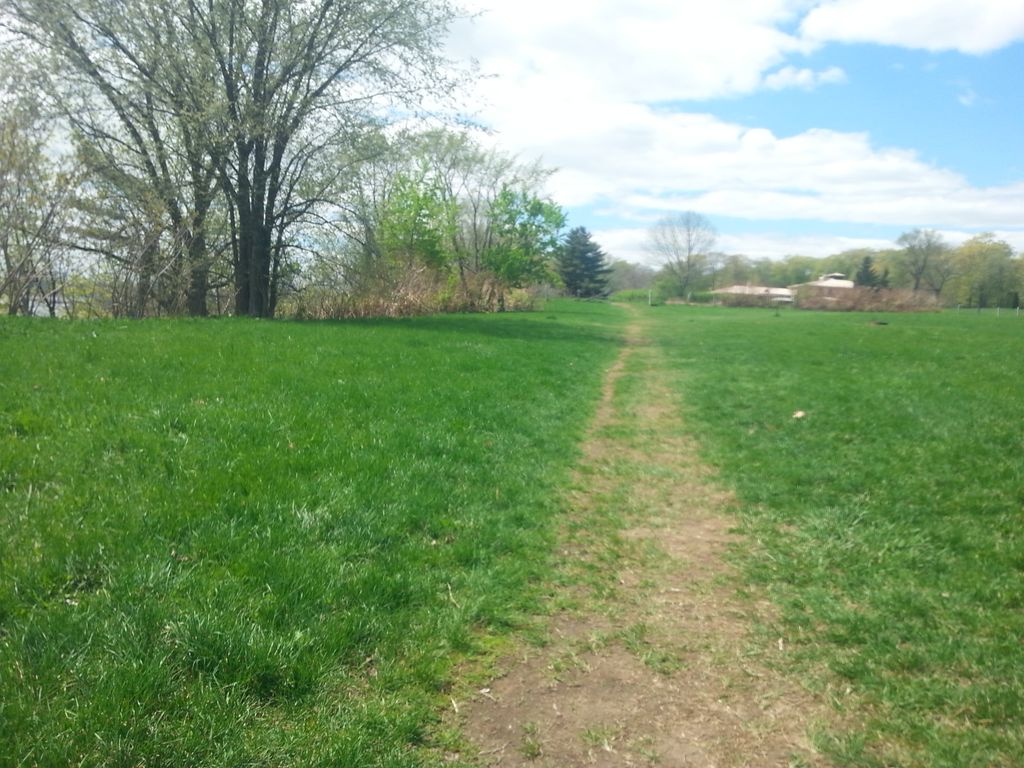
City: quebec_city